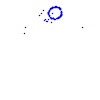
Particle: proton